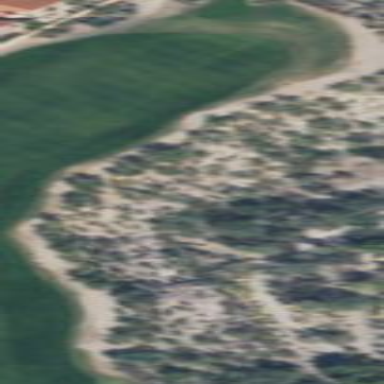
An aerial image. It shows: Golf bunker with dirt surface.